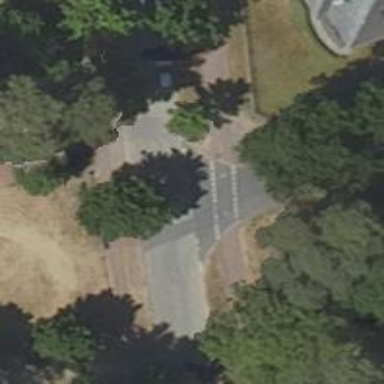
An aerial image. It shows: Residential road with asphalt surface. There is sidewalk on the left side.